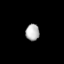
Tissue: lung
Cell type: Endothelial cells
Senescence score: 0.554
Nuclear area (px): 221
Mean DAPI intensity: 180.692